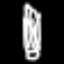
Label: pencil